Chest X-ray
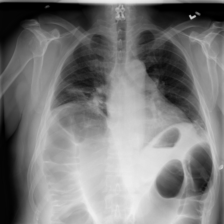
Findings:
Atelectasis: positive
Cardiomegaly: negative
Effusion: negative
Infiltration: negative
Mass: negative
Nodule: negative
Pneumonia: negative
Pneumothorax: negative
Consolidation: negative
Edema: negative
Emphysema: negative
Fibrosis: negative
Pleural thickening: negative
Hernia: negative